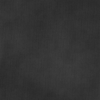
Label: dusty